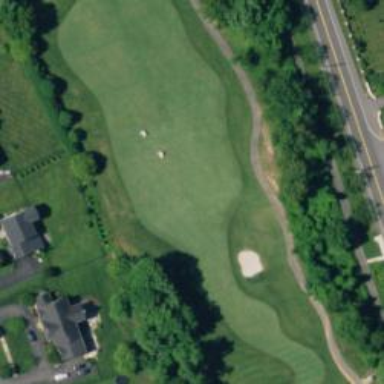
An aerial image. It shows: View of golf hole.